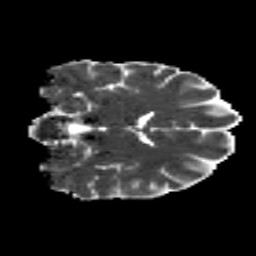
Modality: MD
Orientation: coronal
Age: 29
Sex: male
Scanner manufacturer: siemens
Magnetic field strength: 3 T
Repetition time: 8.8 s
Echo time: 0.085 s